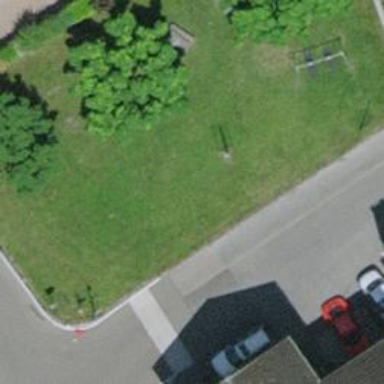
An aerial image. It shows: Playground featuring climbing grid.